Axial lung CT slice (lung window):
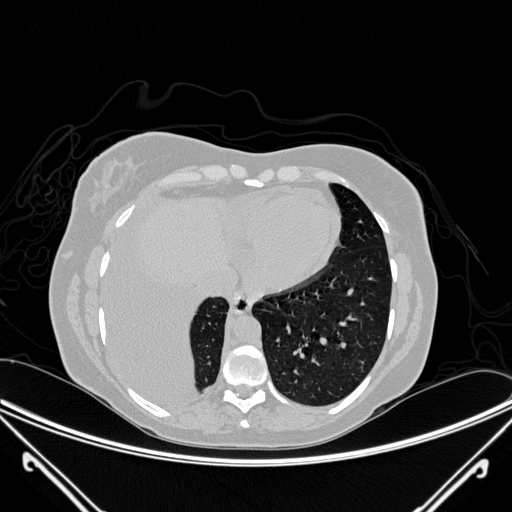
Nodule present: no